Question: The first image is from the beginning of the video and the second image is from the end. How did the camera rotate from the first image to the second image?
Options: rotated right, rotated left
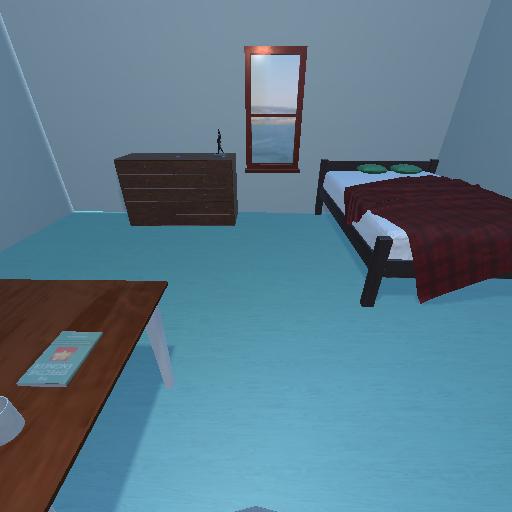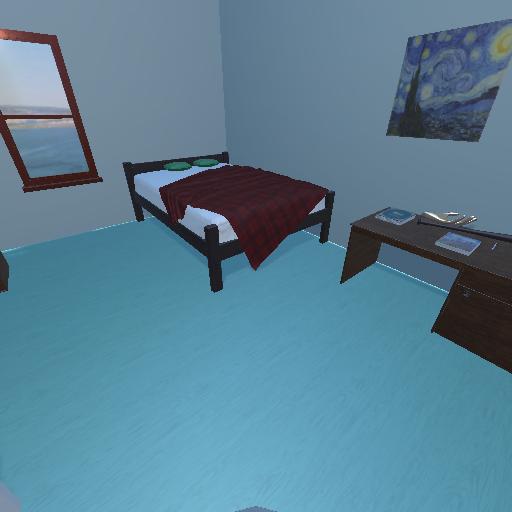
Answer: rotated right